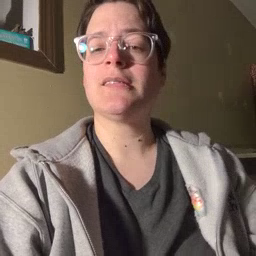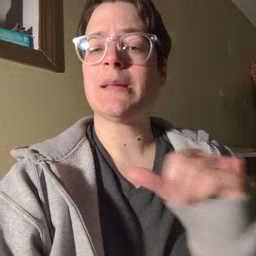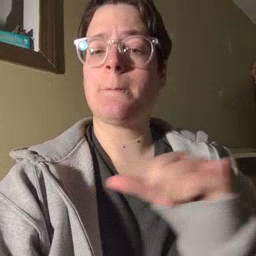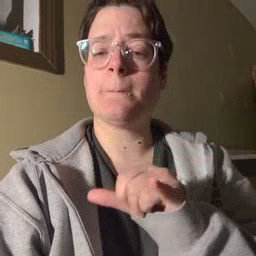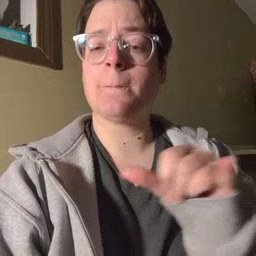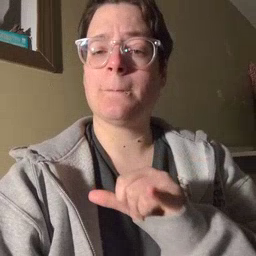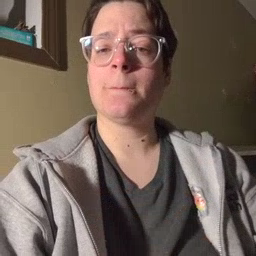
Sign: same